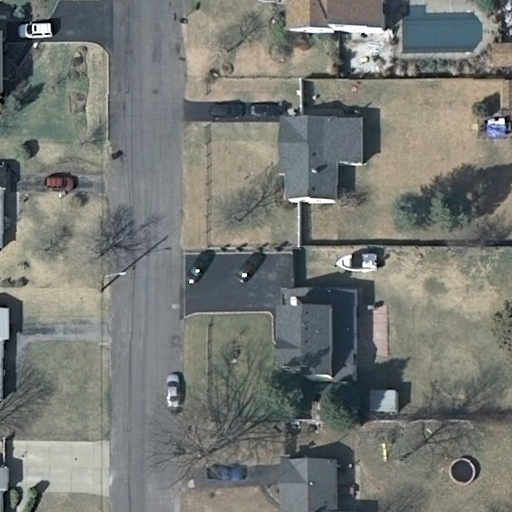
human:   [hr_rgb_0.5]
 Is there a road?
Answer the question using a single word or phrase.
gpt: yes

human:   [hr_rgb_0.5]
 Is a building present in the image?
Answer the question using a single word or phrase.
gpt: yes

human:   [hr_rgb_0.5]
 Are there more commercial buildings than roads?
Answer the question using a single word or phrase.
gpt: no

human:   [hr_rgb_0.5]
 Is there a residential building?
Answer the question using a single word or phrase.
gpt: yes

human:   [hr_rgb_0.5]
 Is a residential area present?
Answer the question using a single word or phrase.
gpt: yes

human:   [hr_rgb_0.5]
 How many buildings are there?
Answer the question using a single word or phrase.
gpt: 11

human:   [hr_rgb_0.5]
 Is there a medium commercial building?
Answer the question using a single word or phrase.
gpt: no

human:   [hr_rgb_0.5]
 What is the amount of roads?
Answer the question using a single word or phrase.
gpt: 1

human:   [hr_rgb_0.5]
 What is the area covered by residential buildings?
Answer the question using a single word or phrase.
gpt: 742m2

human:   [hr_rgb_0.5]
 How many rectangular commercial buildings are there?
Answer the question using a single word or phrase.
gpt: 0

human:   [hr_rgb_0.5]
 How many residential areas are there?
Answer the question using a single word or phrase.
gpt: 1

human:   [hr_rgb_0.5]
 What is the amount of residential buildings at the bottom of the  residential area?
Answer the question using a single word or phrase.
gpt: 0

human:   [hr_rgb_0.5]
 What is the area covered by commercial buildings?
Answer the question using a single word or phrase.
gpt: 0m2

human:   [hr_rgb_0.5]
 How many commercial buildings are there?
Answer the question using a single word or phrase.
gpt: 0

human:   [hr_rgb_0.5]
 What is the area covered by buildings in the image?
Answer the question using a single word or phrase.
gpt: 820m2

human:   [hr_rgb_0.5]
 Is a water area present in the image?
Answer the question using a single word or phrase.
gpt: no

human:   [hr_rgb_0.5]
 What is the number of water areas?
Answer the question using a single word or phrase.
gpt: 0

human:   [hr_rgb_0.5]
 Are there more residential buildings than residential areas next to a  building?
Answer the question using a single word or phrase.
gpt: yes

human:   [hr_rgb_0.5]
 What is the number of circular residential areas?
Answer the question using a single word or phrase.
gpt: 0

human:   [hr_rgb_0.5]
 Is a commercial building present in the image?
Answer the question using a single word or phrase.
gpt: no

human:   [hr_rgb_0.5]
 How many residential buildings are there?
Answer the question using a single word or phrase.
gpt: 8

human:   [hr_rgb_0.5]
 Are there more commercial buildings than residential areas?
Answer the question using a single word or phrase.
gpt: no

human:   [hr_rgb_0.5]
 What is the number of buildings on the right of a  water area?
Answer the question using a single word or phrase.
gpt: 0

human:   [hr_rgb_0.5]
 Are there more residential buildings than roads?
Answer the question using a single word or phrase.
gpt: yes

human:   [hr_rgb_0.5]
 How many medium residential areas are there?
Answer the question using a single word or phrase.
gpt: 0

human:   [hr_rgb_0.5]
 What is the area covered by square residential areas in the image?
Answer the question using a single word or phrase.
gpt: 0m2

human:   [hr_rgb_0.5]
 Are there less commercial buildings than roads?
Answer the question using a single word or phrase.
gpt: yes

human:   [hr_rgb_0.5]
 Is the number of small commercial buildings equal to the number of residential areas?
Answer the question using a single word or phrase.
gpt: no

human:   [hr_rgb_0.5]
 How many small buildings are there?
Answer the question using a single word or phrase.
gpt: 7

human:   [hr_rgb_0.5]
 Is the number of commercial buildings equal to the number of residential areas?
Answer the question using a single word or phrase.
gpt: no

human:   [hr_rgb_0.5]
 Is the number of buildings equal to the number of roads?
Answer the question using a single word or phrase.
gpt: no

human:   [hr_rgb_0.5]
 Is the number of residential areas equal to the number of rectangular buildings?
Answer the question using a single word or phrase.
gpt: no

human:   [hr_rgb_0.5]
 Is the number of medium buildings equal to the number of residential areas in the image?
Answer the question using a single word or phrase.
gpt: no

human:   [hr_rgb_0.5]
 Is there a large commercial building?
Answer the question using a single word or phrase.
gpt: no

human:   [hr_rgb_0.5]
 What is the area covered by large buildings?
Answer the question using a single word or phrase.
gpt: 0m2

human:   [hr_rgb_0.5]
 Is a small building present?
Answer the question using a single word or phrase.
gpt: yes

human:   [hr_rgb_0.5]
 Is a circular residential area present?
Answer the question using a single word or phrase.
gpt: no

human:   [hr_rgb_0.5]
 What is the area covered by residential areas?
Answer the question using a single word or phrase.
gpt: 10599m2

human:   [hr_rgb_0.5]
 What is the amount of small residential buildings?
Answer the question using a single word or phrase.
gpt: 4

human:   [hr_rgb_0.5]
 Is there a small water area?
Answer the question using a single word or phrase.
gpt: no

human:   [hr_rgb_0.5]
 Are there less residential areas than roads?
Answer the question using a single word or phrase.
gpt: no

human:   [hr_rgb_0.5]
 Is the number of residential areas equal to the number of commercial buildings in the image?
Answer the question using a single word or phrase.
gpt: no

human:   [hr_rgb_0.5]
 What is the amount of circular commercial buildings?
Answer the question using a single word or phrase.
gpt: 0

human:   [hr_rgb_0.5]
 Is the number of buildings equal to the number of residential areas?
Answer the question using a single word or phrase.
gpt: no

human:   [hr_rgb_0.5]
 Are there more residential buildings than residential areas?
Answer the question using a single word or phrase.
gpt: yes

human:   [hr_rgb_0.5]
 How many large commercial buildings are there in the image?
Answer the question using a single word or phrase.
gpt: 0

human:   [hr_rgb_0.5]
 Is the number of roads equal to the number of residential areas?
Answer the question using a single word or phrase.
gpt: yes

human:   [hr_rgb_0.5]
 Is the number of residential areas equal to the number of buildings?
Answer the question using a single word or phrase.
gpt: no

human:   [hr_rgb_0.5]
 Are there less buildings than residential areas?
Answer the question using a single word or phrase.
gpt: no

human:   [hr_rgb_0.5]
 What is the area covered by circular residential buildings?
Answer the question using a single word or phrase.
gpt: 0m2

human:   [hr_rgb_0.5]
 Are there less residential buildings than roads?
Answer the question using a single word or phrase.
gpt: no

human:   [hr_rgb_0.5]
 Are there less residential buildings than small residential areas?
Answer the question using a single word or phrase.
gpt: no

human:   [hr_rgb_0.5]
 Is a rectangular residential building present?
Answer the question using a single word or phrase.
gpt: yes

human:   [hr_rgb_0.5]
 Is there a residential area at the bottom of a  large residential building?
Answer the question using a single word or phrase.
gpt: no

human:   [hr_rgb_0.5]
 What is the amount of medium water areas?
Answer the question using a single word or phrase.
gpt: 0

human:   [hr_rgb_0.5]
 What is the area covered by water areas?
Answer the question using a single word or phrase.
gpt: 0m2

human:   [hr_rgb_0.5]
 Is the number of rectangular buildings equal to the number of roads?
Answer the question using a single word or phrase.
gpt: no

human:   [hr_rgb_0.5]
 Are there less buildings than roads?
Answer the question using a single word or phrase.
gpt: no

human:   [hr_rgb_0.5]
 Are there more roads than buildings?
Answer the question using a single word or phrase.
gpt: no

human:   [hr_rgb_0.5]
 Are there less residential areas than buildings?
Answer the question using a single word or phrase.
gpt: yes

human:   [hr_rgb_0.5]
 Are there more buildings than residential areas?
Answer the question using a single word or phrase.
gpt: yes

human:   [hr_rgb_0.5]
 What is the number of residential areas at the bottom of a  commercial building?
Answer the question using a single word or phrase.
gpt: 0

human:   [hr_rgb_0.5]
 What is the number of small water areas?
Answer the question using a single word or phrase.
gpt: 0

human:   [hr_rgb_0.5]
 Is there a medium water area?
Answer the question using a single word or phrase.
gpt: no